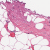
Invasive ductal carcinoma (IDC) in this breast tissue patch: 0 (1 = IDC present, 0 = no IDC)